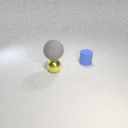
small blue rubber cylinder to the right of small yellow metal sphere